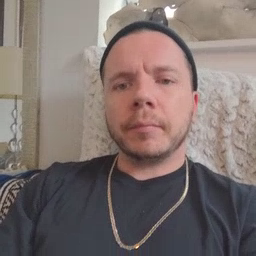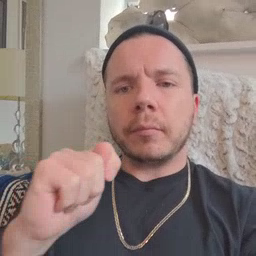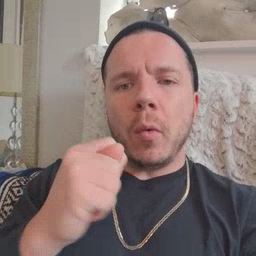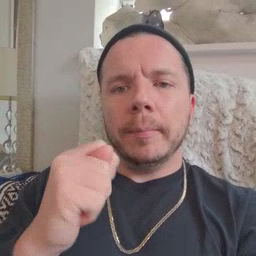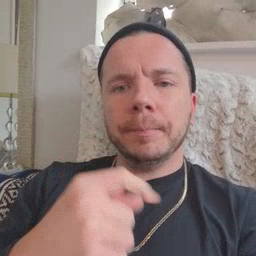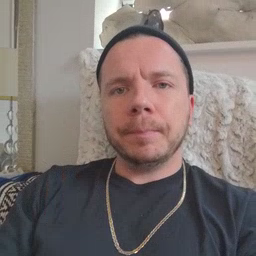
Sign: toy